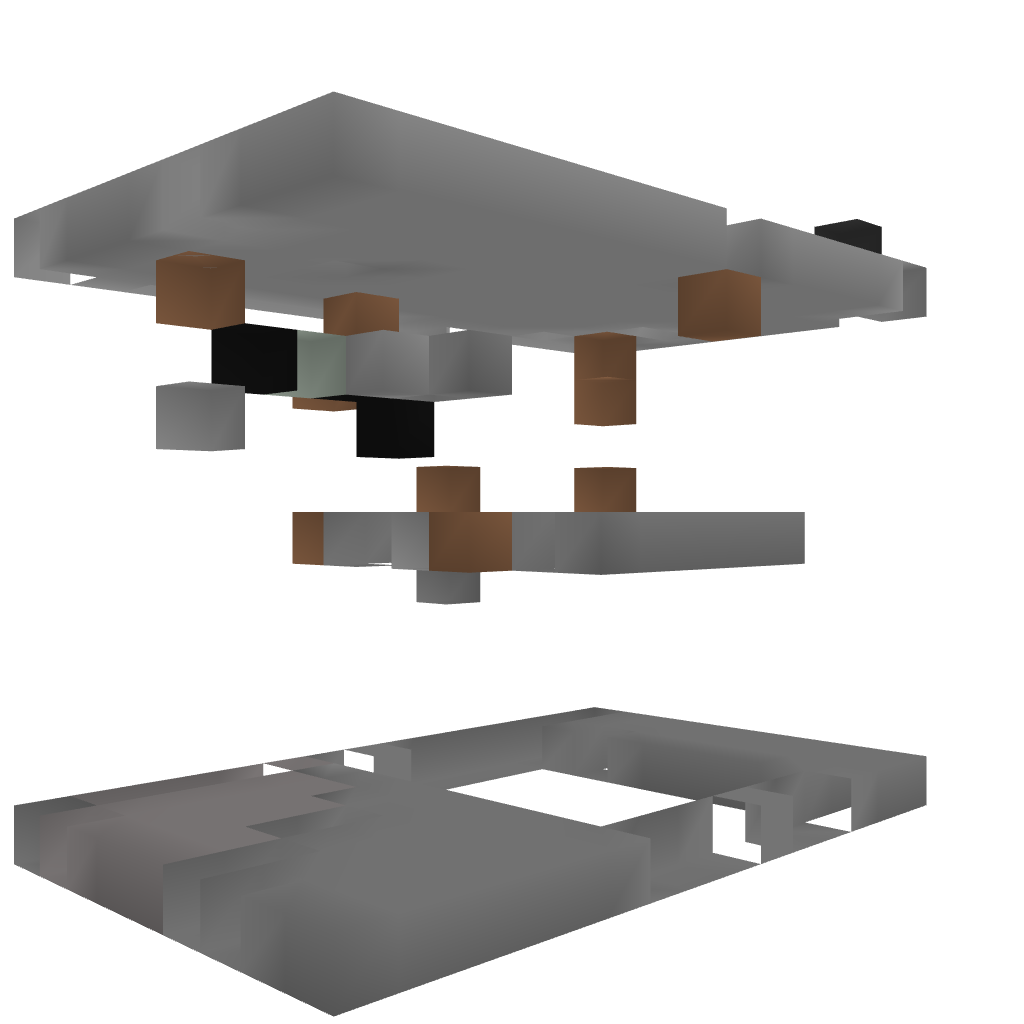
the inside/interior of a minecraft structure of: Self Making House